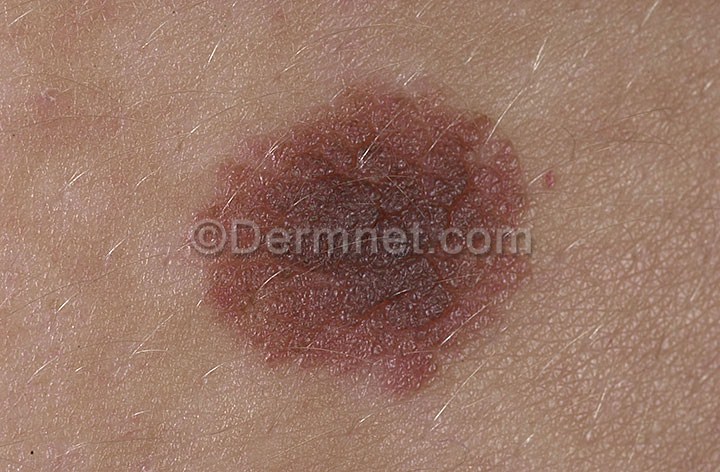
Disease: Melanoma Skin Cancer Nevi and Moles